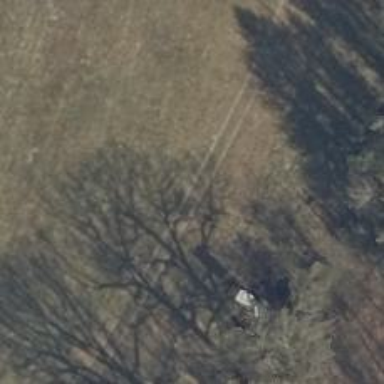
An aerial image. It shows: Shelter that serves as hunting stand.